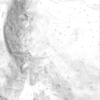
Label: not_dusty